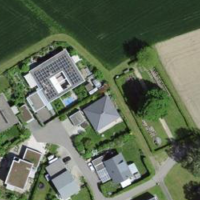
EUNIS habitat code: 52
Species observed at this site:
Datura stramonium